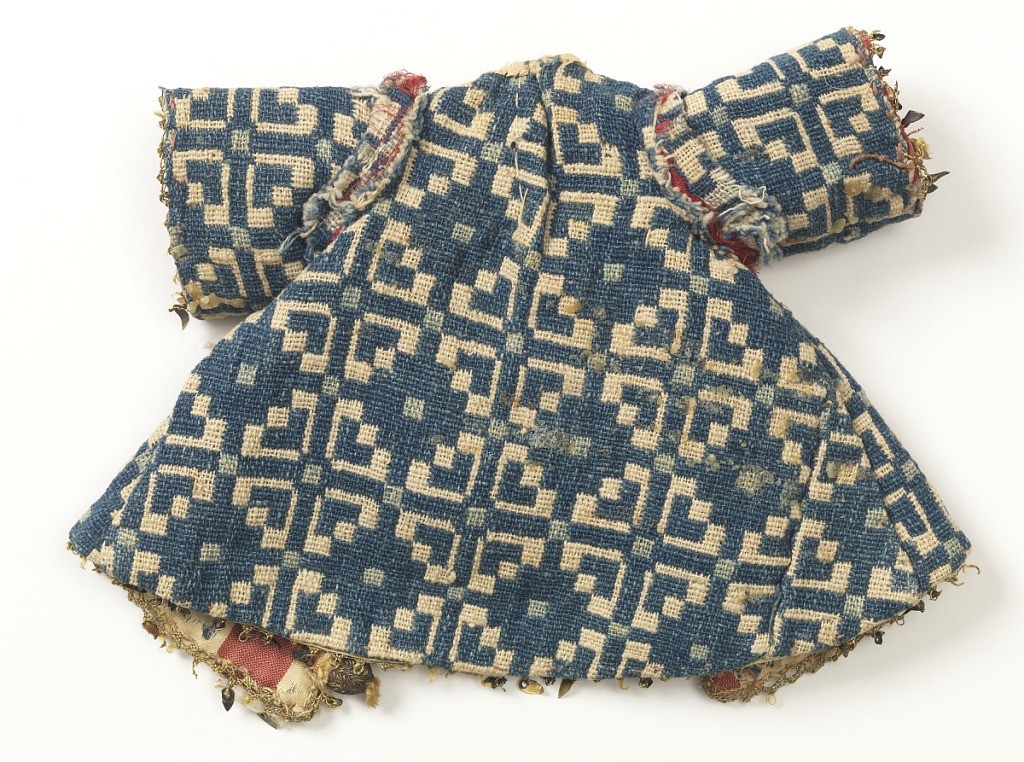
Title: Garment for an ecclesiastical figurine
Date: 16th–17th century
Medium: cotton (for outer jacket); silk (for lining); metallic thread Technique: double cloth (outer jacket): plain weave with warps and wefts of twill
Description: Jacket of blue and white cotton in squares with metallic trim.